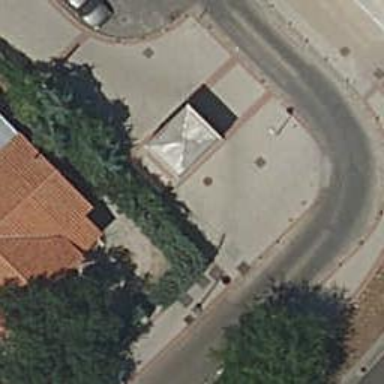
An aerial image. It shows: Subway entrance.